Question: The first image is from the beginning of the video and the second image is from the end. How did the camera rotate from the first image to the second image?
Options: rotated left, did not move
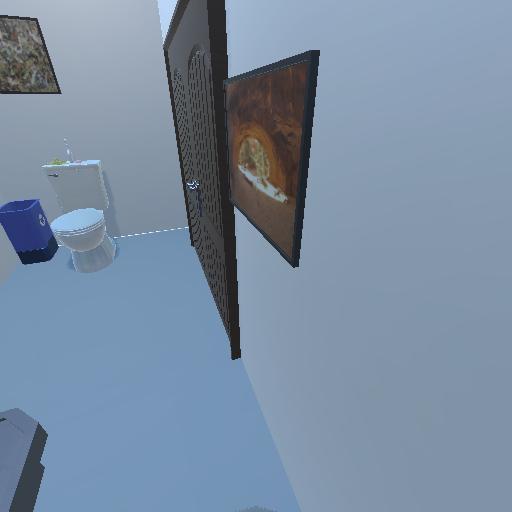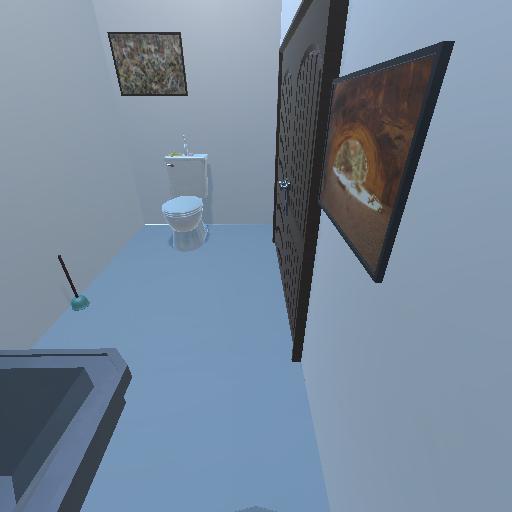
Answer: rotated left